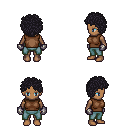
a pixel art fantasy rpg character, female body template, human, dark skin, brown sleeveless shirt, teal pants, raven curly afro hairstyle, metal gloves, four views (front, back, left, right), 2x2 character sprite sheet, small pixel art, hard edges, no anti-aliasing